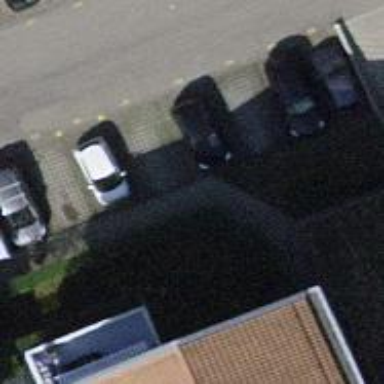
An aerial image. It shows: Paved footway.